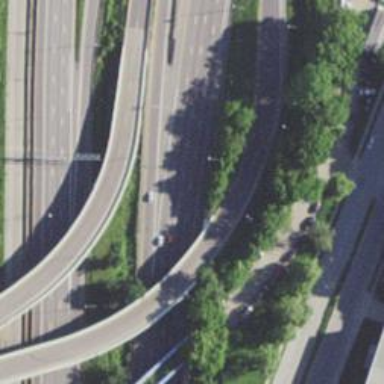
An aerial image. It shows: Motorway.